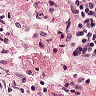
Metastatic tissue present: no